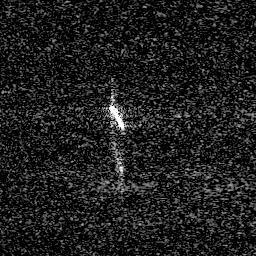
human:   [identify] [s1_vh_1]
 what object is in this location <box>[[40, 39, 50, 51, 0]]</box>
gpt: <ref>1 medium ship at the center</ref>